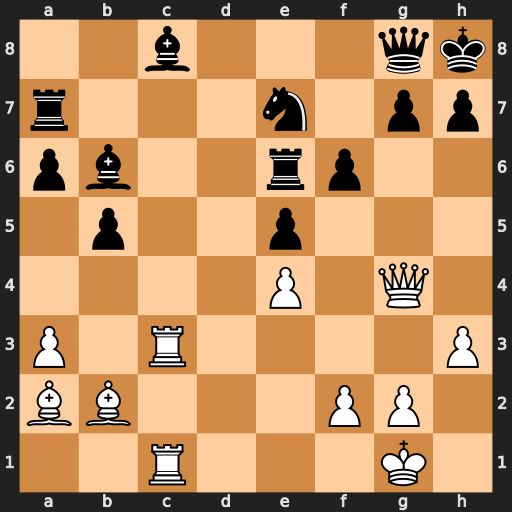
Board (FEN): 2b3qk/r3n1pp/pb2rp2/1p2p3/4P1Q1/P1R4P/BB3PP1/2R3K1
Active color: w
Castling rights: -
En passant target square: -
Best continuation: Rxc8 Nxc8 Bxe6